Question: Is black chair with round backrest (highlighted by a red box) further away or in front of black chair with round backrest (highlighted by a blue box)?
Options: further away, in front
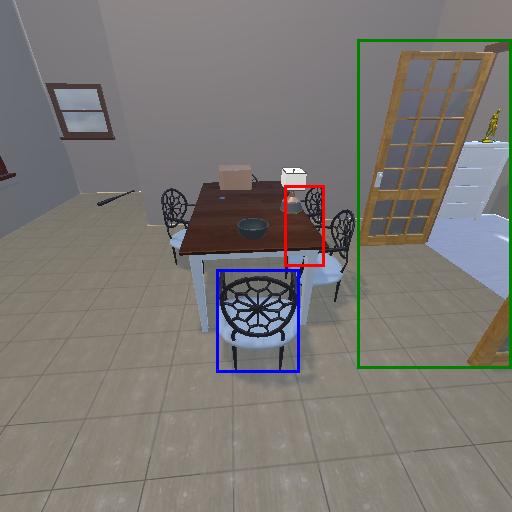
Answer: further away